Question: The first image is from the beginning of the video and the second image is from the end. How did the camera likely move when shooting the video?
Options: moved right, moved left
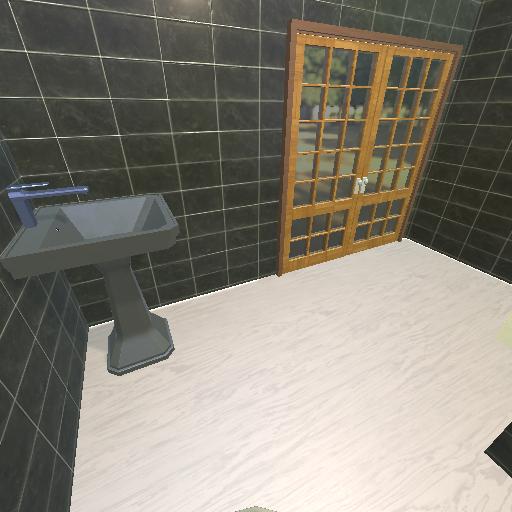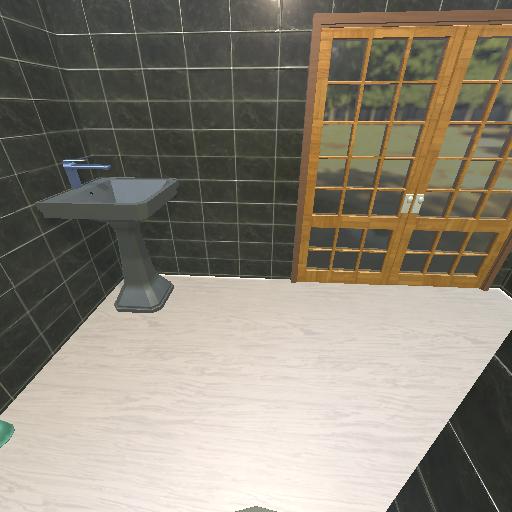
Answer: moved right